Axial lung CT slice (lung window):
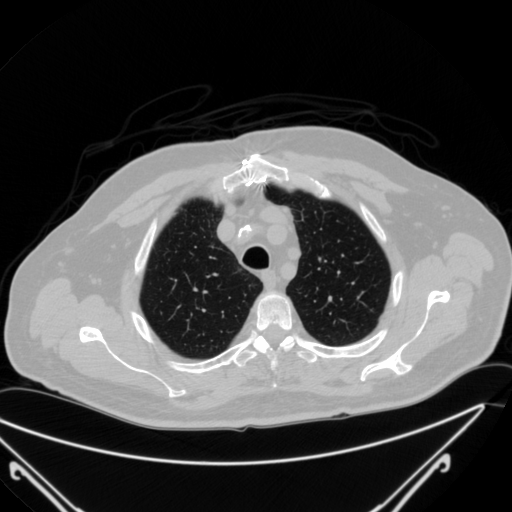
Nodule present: no